Interaction volume radius: 10 \u00c5
Interaction volume height: 15 \u00c5
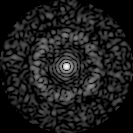
Disorder parameter: 0.853